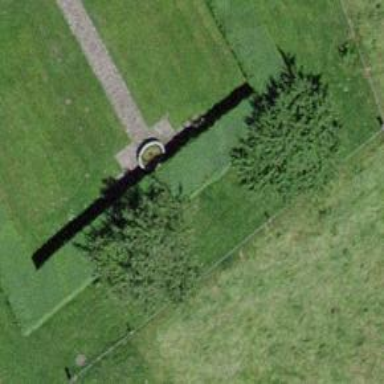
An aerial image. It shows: Fountain.